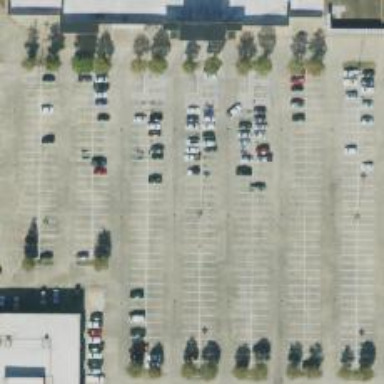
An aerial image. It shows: Parking space.